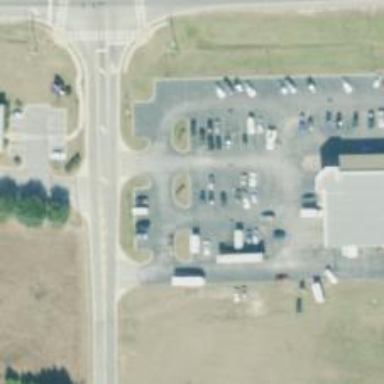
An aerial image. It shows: Car rental facility.